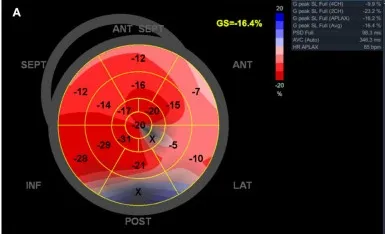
Speckle tracking echocardiography, repeat electrocardiogram, and timeline of disease diagnosis and treatment. (A) Global longitudinal strain (GLS) bull's-eye plot showed a slightly decreased GLS of-16.4% and mainly impaired strain in the basal segments of anterior and lateral wall.
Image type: chart (chart)